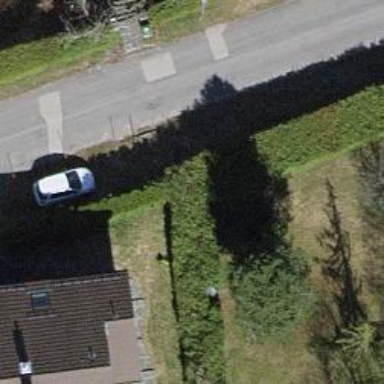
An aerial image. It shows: Hedge acting as barrier.